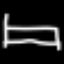
Label: bed